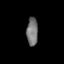
Tissue: prostate
Cell type: T cells
Senescence score: 0.6893
Nuclear area (px): 309
Mean DAPI intensity: 117.78